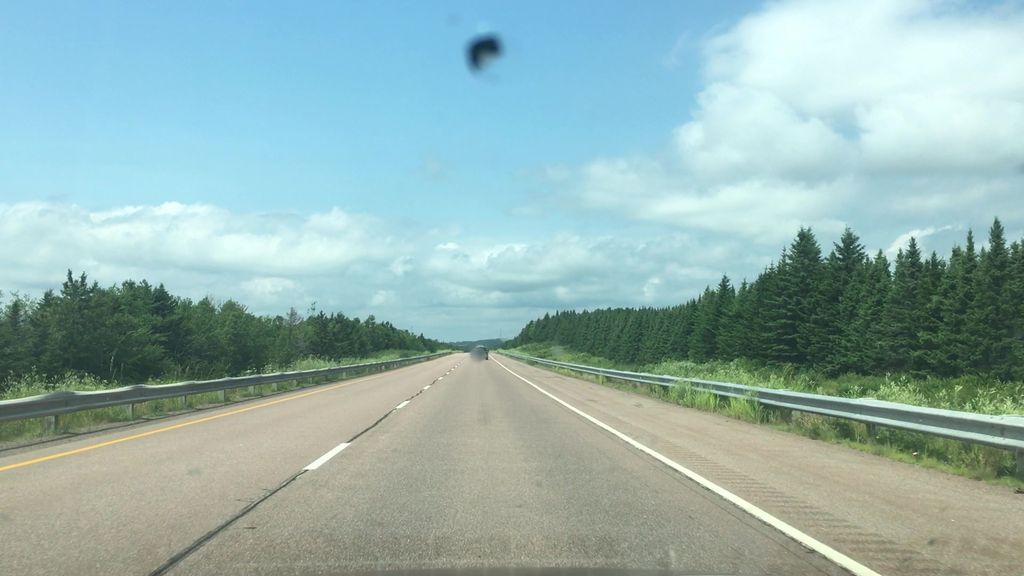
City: charlottetown